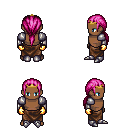
a pixel art fantasy rpg character, male body template, human, dark skin, steel arm armor, robe skirt, pink ponytail hairstyle, gold tiara, gold gloves, metal boots, four views (front, back, left, right), 2x2 character sprite sheet, small pixel art, hard edges, no anti-aliasing